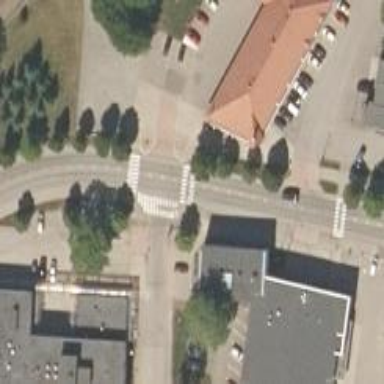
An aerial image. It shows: Asphalt cycleway with zebra crossing.